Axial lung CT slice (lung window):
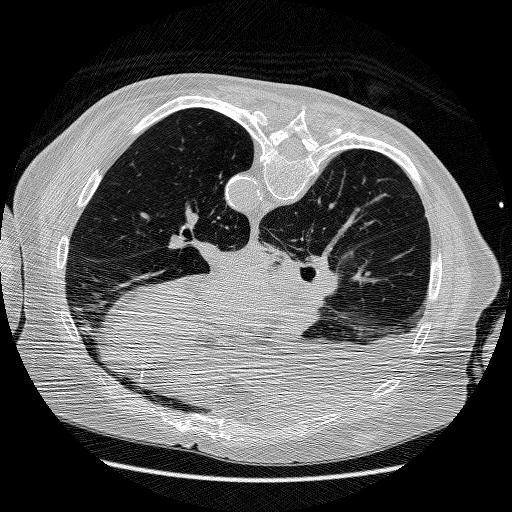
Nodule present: no